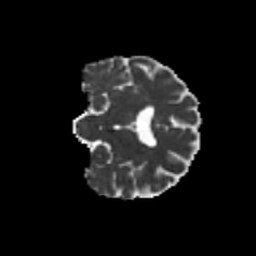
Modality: MD
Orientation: coronal
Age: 30
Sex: male
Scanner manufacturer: siemens
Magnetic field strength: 3 T
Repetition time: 8.6 s
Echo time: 0.095 s